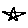
Label: star